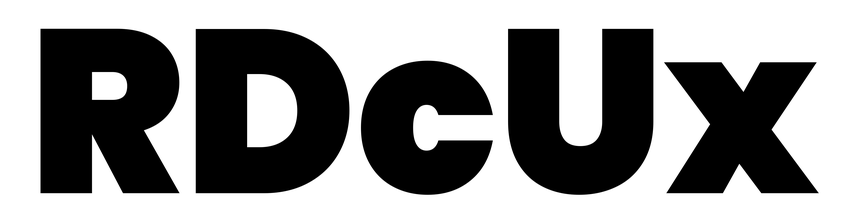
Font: Poppins-Black